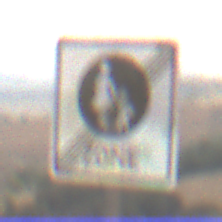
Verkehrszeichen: EndeFussgaengerzone
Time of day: MorningAfternoon
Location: Outdoor (Nature)
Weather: Overcast
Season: NotSpecified
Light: Natural